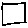
Label: square